Question: In my application I create some new elements and append them to the page according to use's operation,
'''
var dv=document.createElement('div');
//set styles for the dv
.....
'''
After create this div element, I will add some event to it:
'''
MyLib.Event.addDomListener(dv,'click',function(e){
console.info('click');
});
MyLib.Event.addDomListener(dv,'mousedown',function(e){
console.info('mousedown');
});
'''
This is the generated result in the page (a div contain a img tag and a span tag):

After the page loaded, things get wrong.
If I click the image directly, the 'click' event does not trigger, but the 'mousedown' event does.
If I click the div directly without the image, everything goes well.
It seems that, when I click the image,the 'click' event is not delegated to the div.
But then I copy the final generated code through Chrome develop tool, it is something like this:
'''
<div id="con" style="position: absolute; border:1px solid red; left: 10px; top: 10px; width: 20px; height: 34px; ">
<img src="http://localhost/MAPALINE/IMAGES/MARKER_LARGE.PNG" id="ov" style="left: 0px; top: 0px; position: relative; width: 20px; height: 34px; ">
<span style="text-align: center; left: 0px; top: 0px; width: 20px; position: absolute; ">1</span>
</div>
'''
Then I copy it to a new .html file, and add the event script:
'''
<script type="text/javascript">
var con=document.getElementById('con');
con.addEventListener('click',function(e){
console.info('click');
},false);
con.addEventListener('mousedown',function(e){
console.info('mousedown');
},false);
</script>
'''
Now, both of the two event occur no matter where I click inside the div.
I am really crazy, what is the problem? I do not do anything specially for the generated div.
So I want to know if any of you have meet this problem? Or In which case this kind of exception can happen?
---
Update:
'''
Mylib.Event.addDomListener=function(target,evt,handler){
if(target.addListener){
target.addListener(evt,handler,false);
}else if(target.atttchEvent){
target.attachEvent('on'+evt,handler);
}else
#~ target['on'+evt]=handler;
}
'''
It just for cross-browser use,and notice that the 'mousedown' event works well anyway.
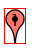
Answer: I notice that you are using two different methods of attaching the listener between your two examples.
It is always best practice to isolate the possible causes by making things as closely duplicated as possible. Try sticking to the same method of attaching the listener for both tests and this might lead you to some insight.
Also, I don't know what "MyLib" is, but if it is some sort of JS library, the problem could be in that library. Try using the native JS methods or a different library.